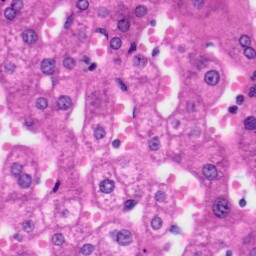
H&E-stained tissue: Liver